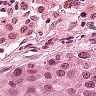
Metastatic tissue present: yes